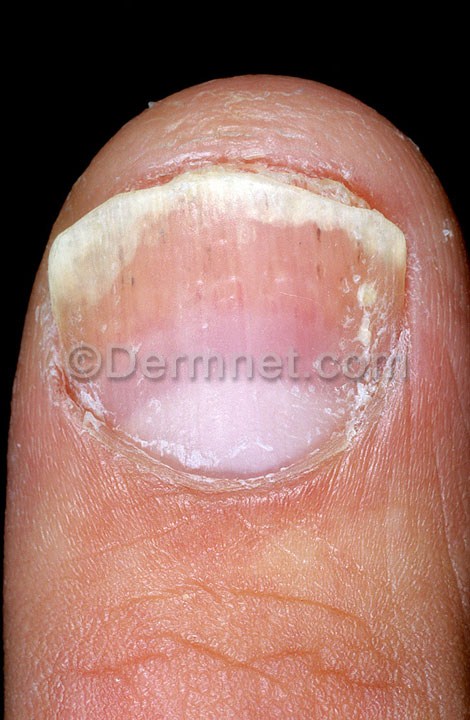
Disease: Nail Fungus and other Nail Disease